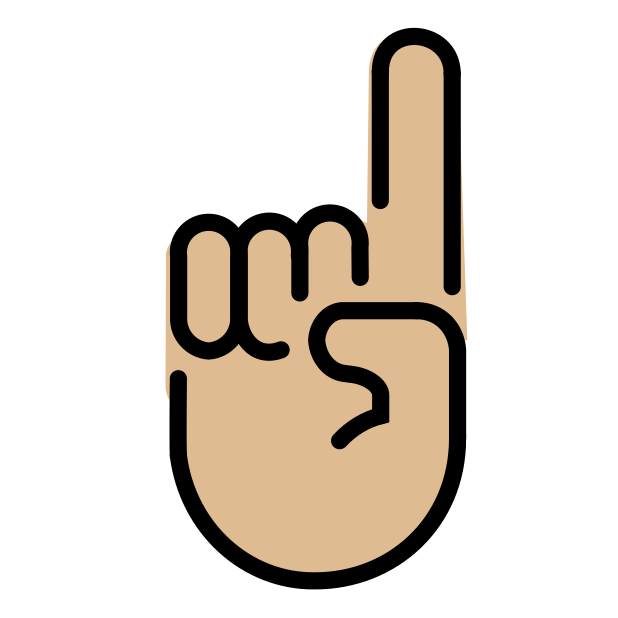
index pointing up: medium-light skin tone